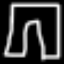
Label: pants